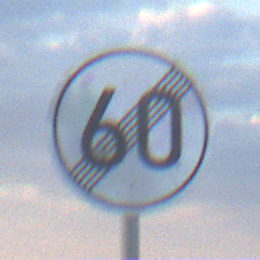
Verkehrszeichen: EndeGeschwindigkeit60
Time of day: SunriseSunset
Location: Outdoor (Nature)
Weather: PartlyCloudy
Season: NotSpecified
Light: Natural